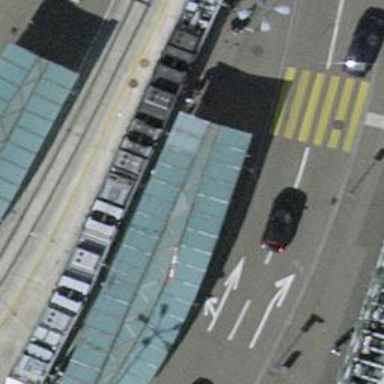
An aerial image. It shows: Shelter for public transport.